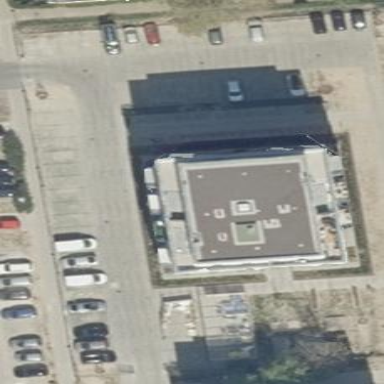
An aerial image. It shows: Street side parking area.